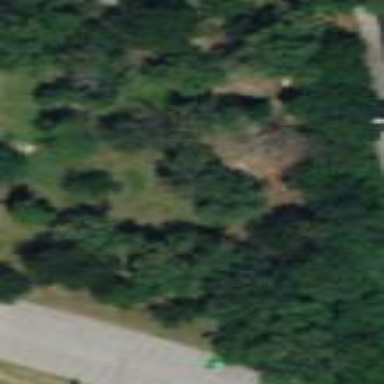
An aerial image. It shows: Mixed woodland area with variety of leaf types and cycles.